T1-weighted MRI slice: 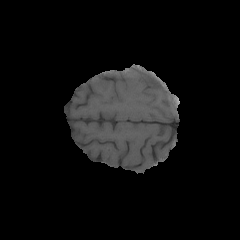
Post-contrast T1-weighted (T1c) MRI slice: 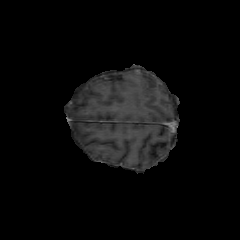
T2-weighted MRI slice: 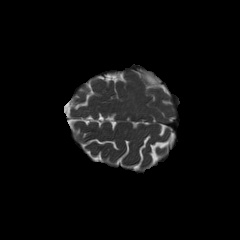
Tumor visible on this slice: yes